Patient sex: F
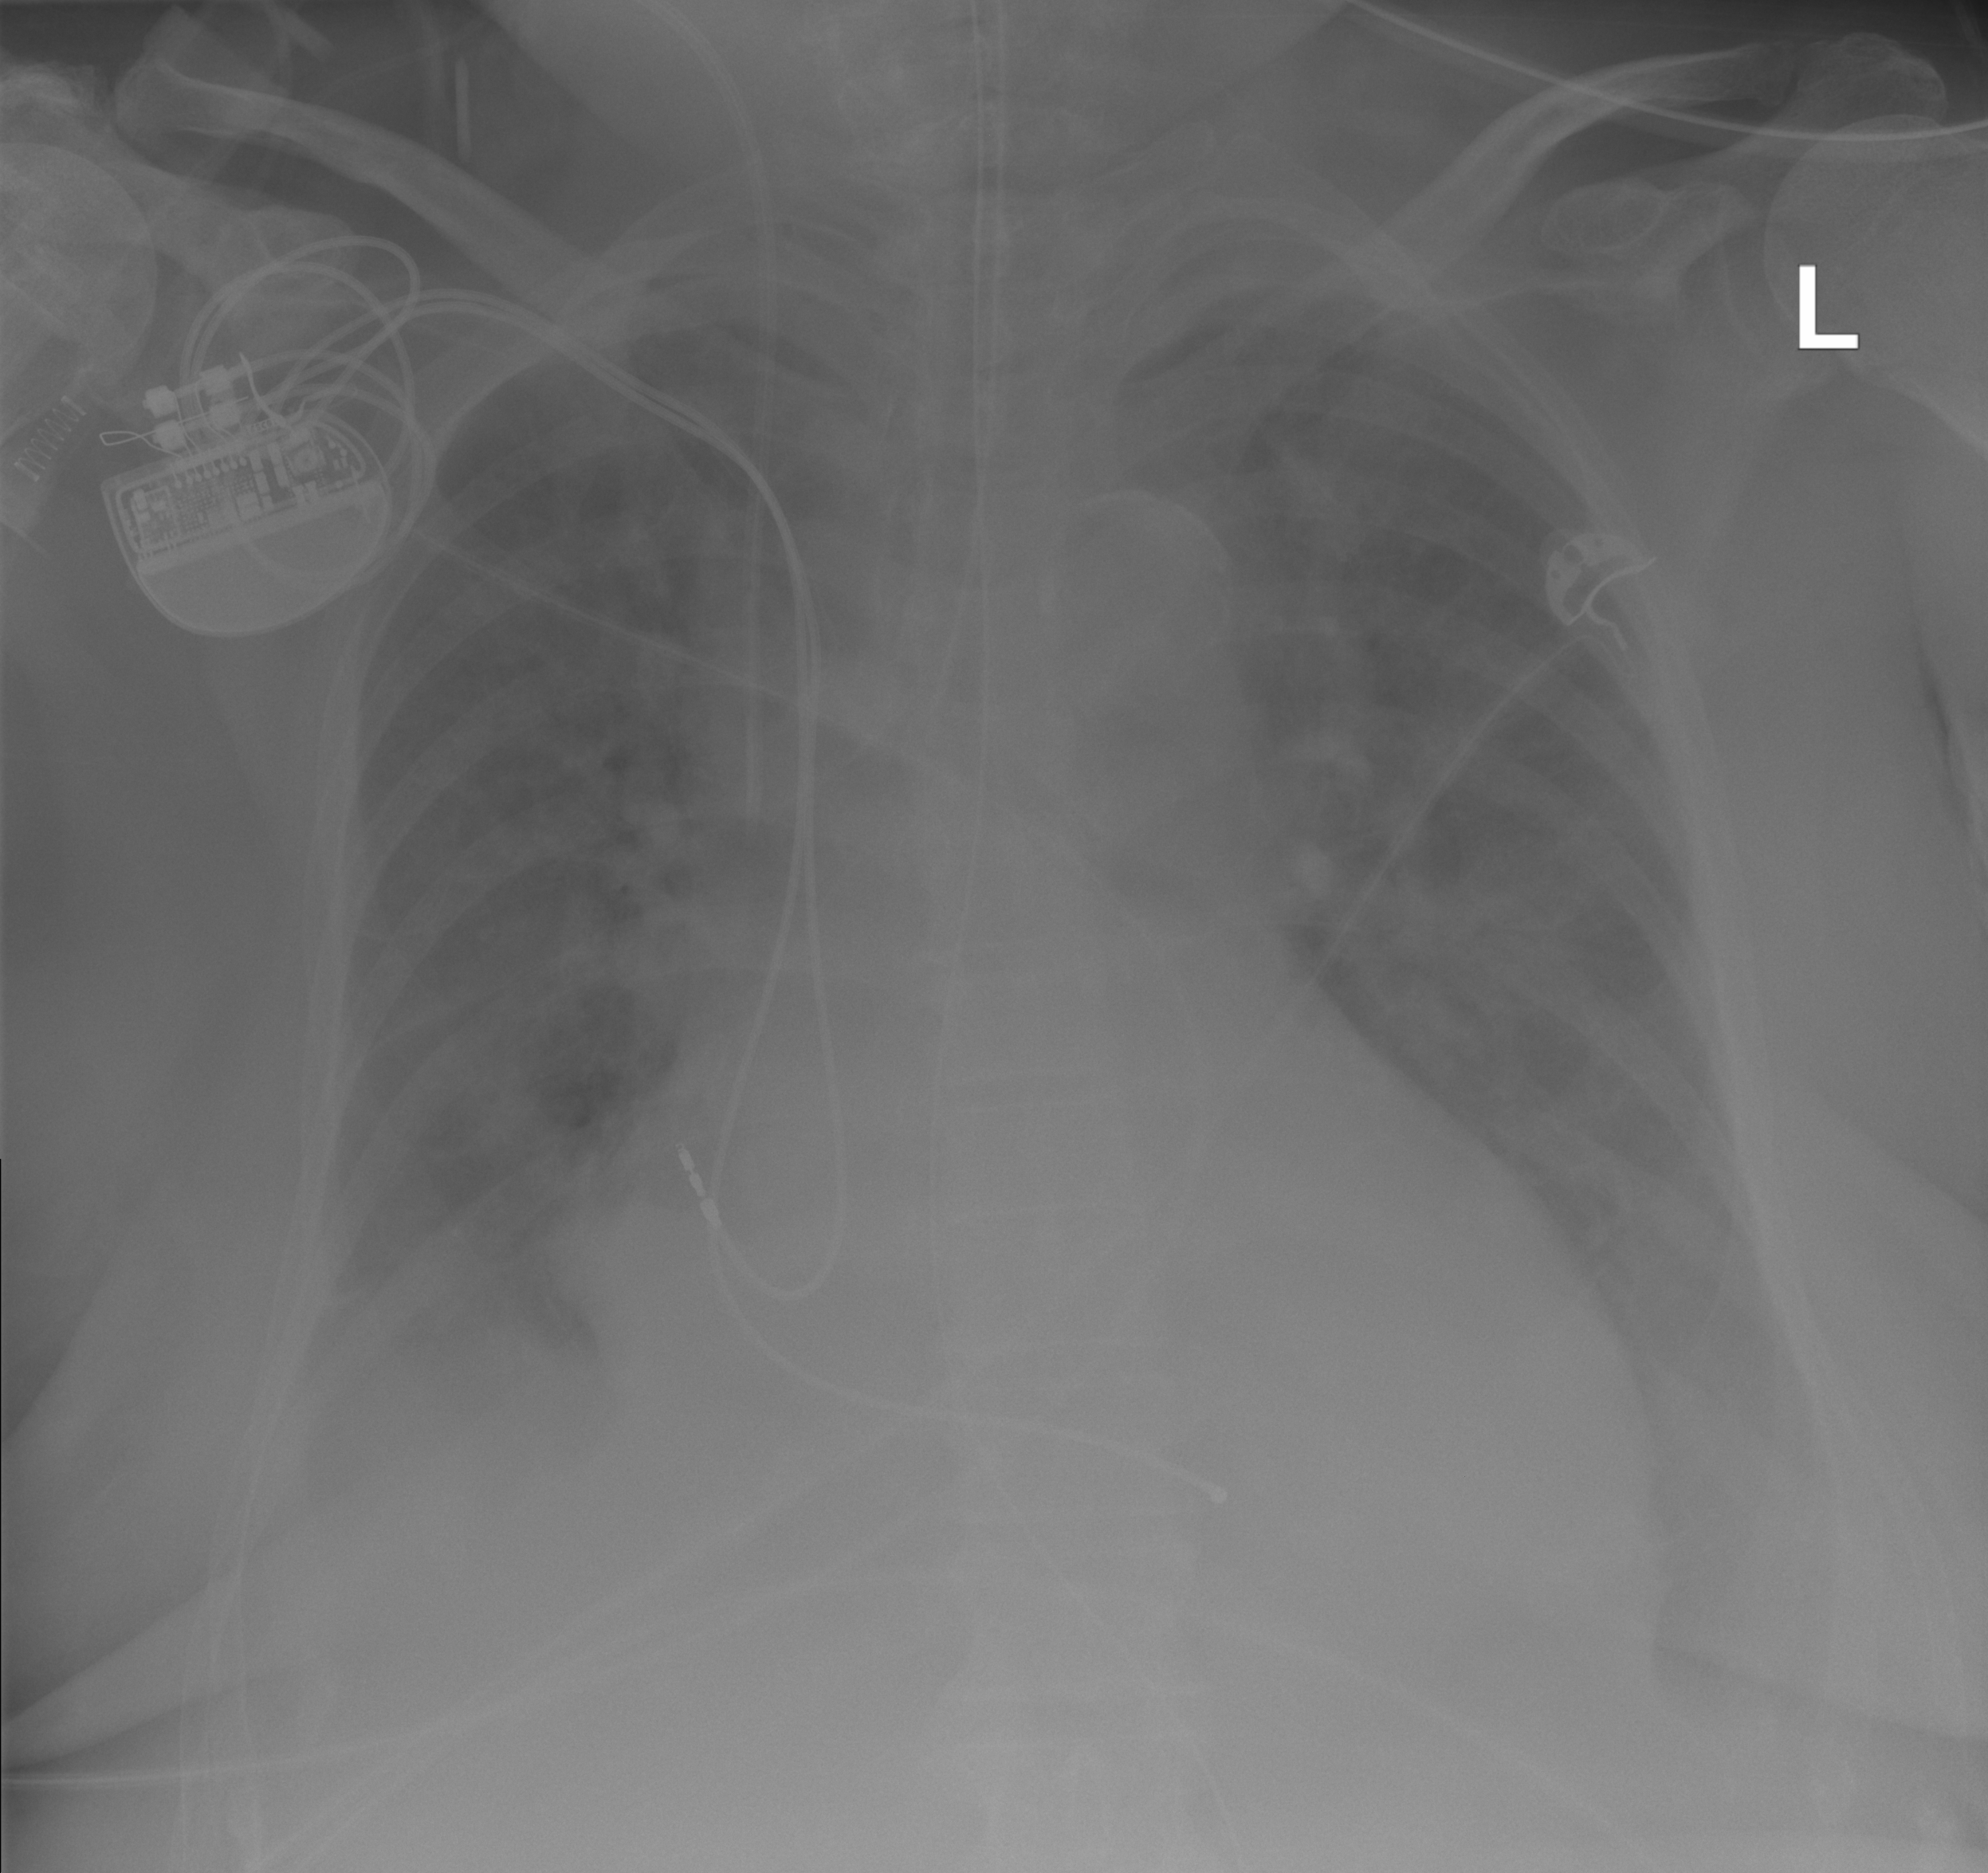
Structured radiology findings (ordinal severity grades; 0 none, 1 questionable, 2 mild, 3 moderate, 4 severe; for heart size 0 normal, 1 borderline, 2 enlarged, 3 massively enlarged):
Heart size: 2
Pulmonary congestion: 2
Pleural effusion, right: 2
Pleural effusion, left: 2
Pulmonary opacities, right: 3
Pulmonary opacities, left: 3
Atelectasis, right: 2
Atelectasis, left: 2